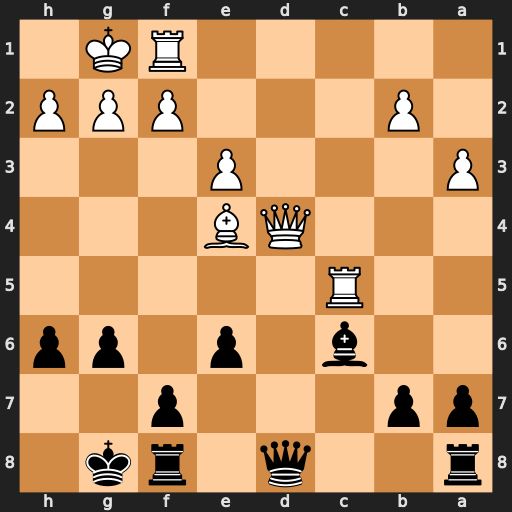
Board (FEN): r2q1rk1/pp3p2/2b1p1pp/2R5/3QB3/P3P3/1P3PPP/5RK1
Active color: b
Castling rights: -
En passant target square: -
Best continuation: Qxd4 exd4 Bxe4